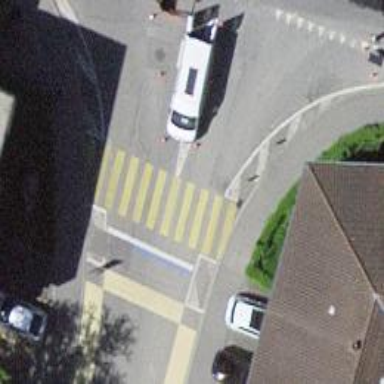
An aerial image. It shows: Uncontrolled zebra crossing on the road.